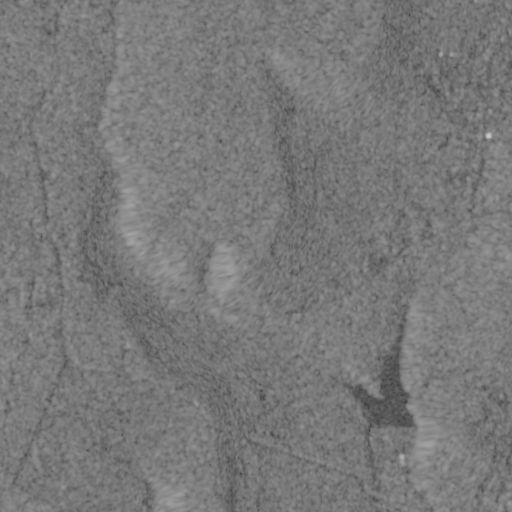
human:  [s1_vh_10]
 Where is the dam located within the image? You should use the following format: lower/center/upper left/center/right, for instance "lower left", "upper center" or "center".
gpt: The dam is located in the lower right of the image.
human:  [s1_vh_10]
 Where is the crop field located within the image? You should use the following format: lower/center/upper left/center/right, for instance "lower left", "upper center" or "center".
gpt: There is no crop field in the image.

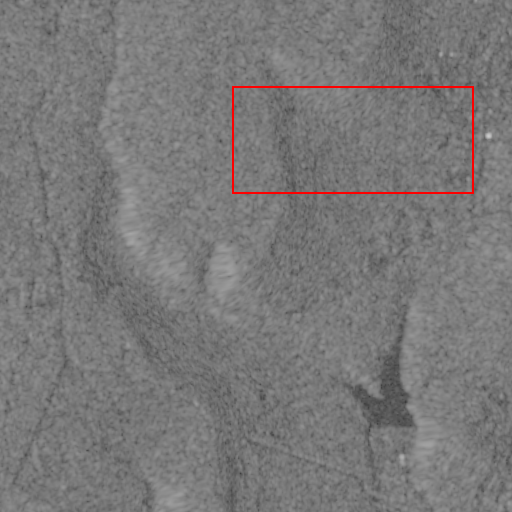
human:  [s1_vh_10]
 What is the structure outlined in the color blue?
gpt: There is no blue outline.
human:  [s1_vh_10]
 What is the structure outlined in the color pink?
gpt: There is no structure outlined in pink.